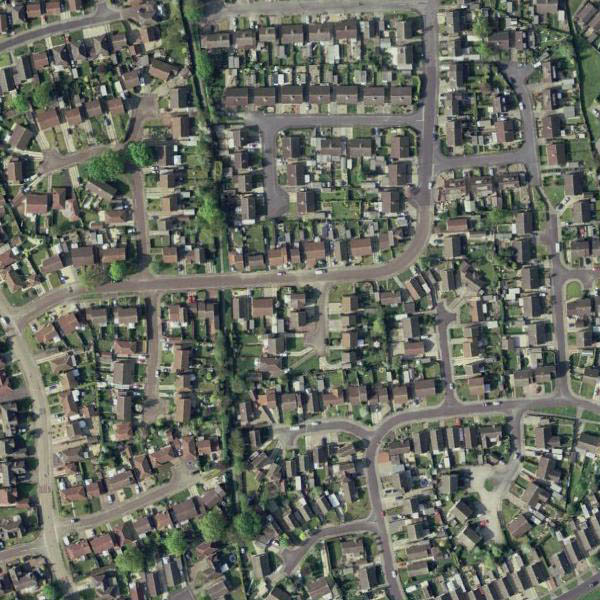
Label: DenseResidential